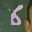
Label: 6